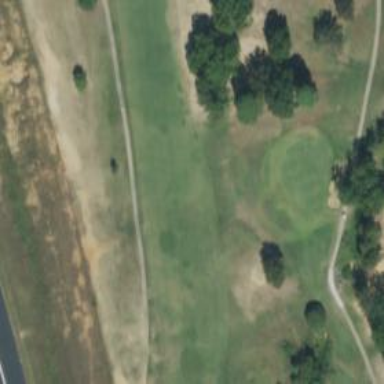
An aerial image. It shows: View of golf hole.